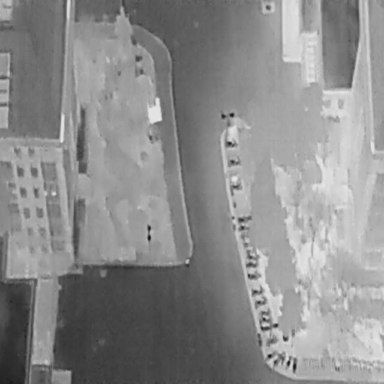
There is a Person in the infrared image.